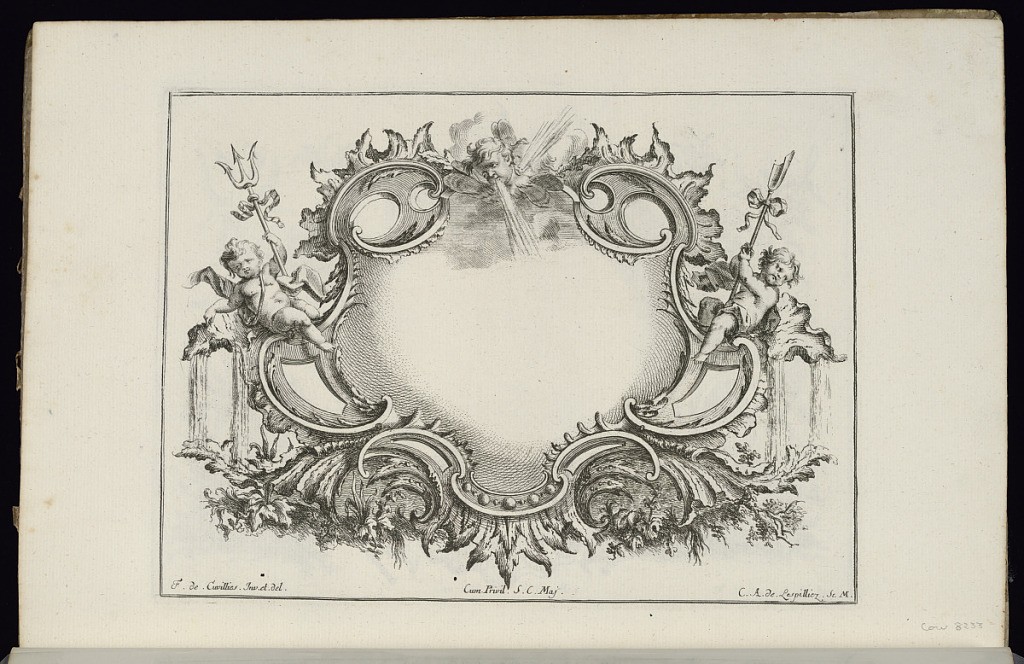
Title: Cartouche with Two Winds
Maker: François de Cuvilliés the Elder, Belgian, 1695 - 1768
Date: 1738
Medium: Etching and engraving on paper
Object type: Bound print
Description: Blank symmetrical oblong rocaille cartouche topped by two allegorical figures of winds at upper center. At left and right, two reclining putti hold tritons; streams of water pour from the shells upon which they are seated.